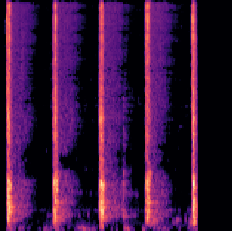
Sound class: Clock tick